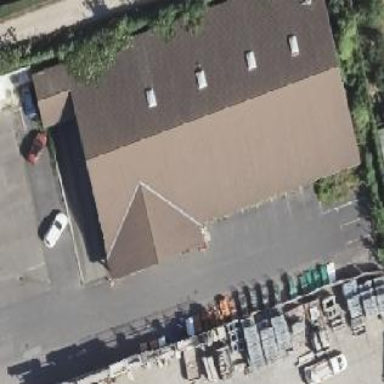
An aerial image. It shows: Building.